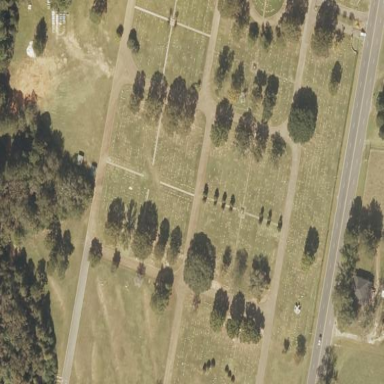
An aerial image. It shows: Cemetery.